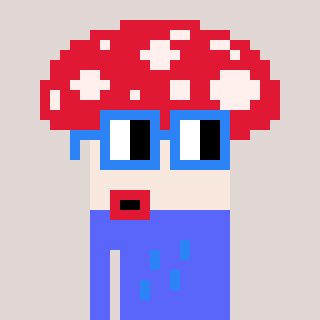
a pixel art character with square blue glasses, a mushroom-shaped head and a purple-colored body on a warm background